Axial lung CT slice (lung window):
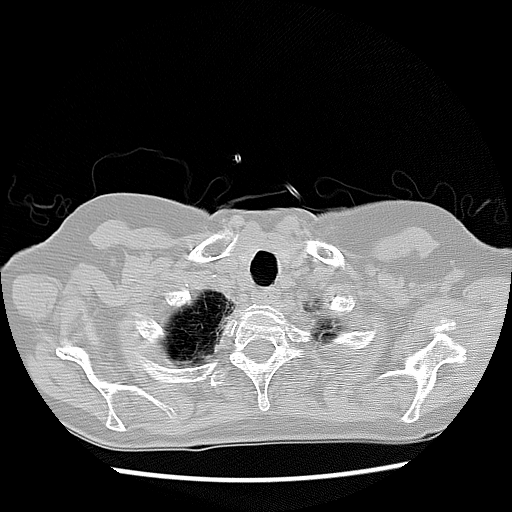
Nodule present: no